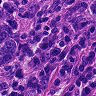
Metastatic tissue present: yes